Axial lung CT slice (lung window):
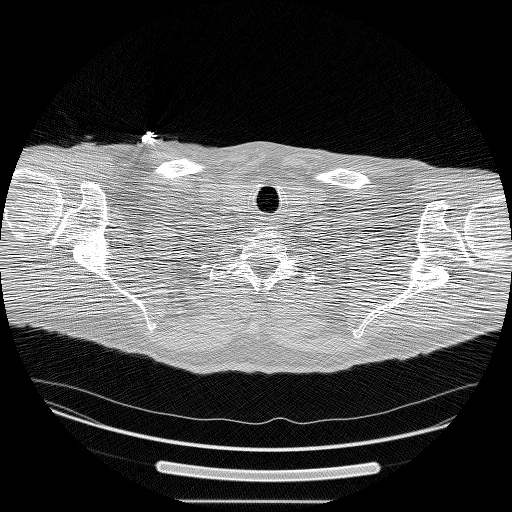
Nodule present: no